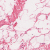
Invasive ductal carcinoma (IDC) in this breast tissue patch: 0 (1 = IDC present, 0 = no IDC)